Question:
Try to create arrows and lines like images.
Is that possible with CSS alone?
Could it be better to draw with SVG?
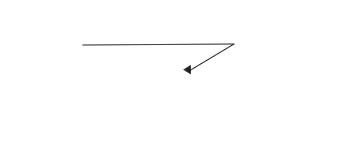
Answer: There are a lot of ways to achieve this, here is one.
'''
#funky-arrow {
border-top: 1px solid #000;
text-align: right;
max-width: 210px;
}
#funky-arrow > div {
border-bottom: 5px solid transparent;
border-right: 5px solid #000;
border-top: 5px solid transparent;
display: inline-block;
height: 0;
position: relative;
right: -6px;
top: 18px;
width: 0;
}
#funky-arrow:after {
background-color: #000;
content: "";
display: inline-block;
height: 1px;
transform: rotate(-20deg);
width: 80px;
}
'''
'''
<div id="funky-arrow">
<div></div>
</div>
'''